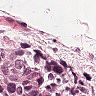
Metastatic tissue present: yes